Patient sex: F
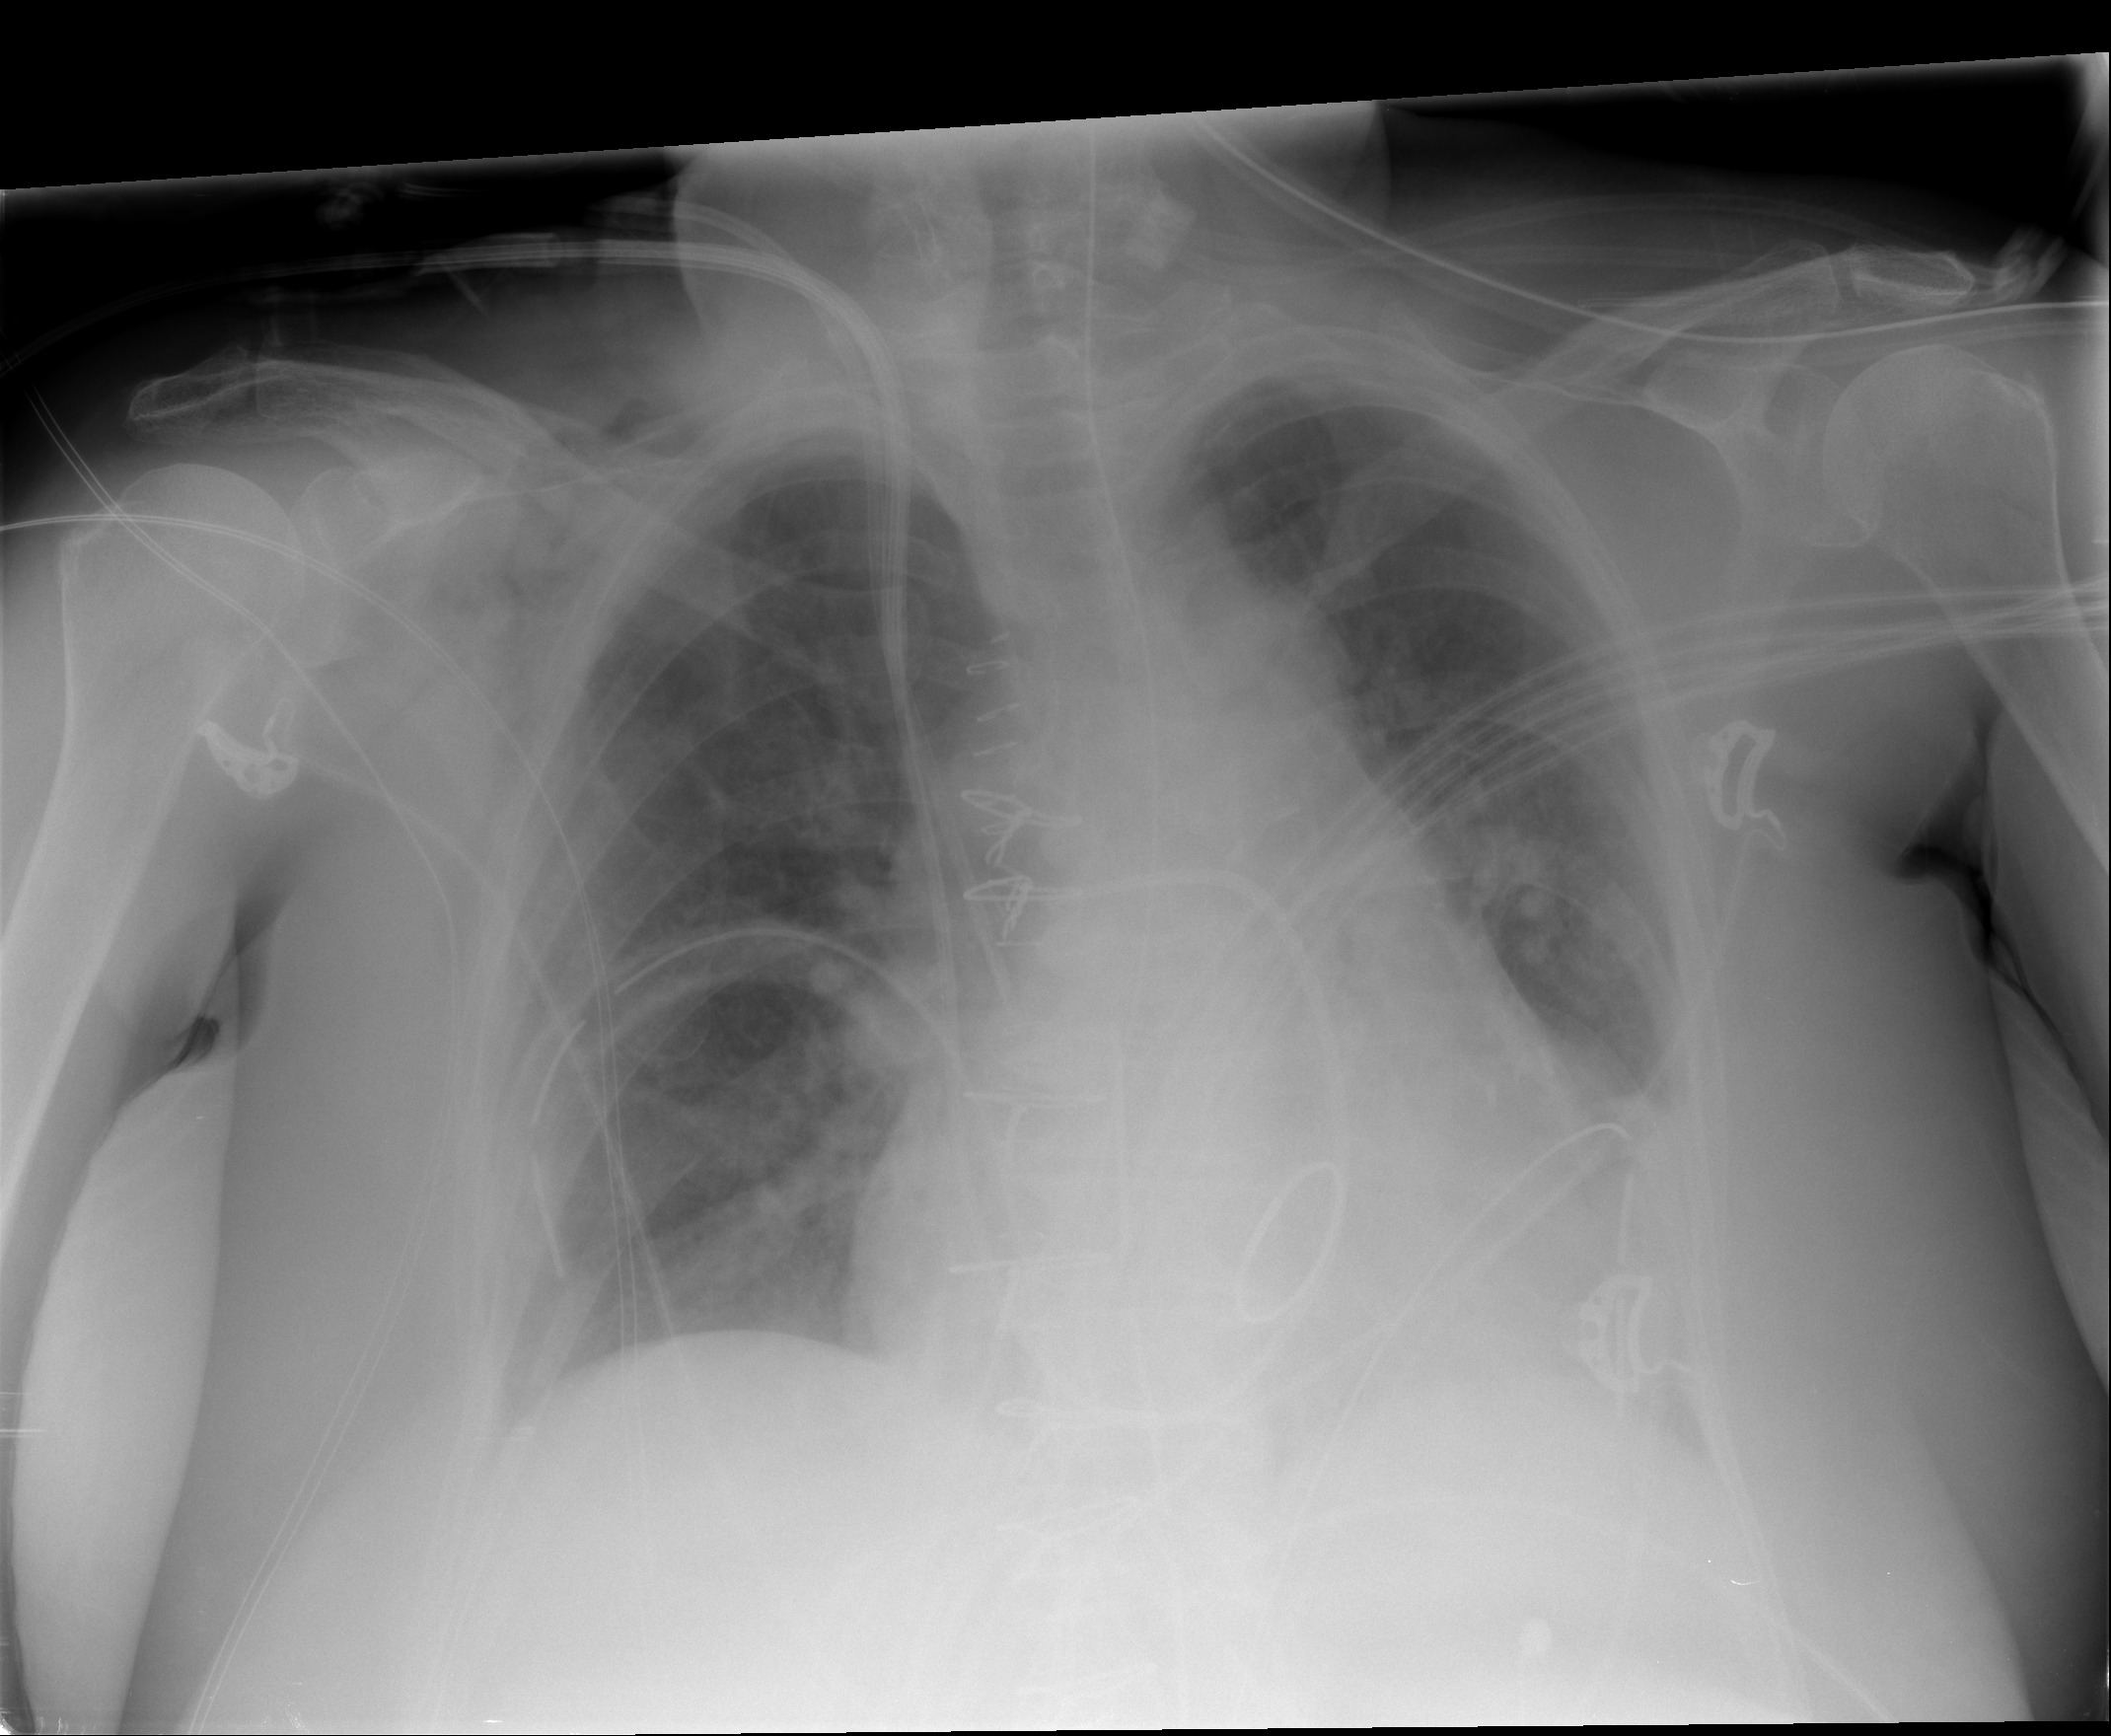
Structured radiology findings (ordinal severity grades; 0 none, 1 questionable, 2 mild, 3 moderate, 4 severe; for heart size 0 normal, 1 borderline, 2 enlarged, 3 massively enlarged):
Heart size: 2
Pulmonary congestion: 2
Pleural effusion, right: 2
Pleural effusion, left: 2
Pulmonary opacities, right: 1
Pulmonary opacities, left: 1
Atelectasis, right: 2
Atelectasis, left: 2